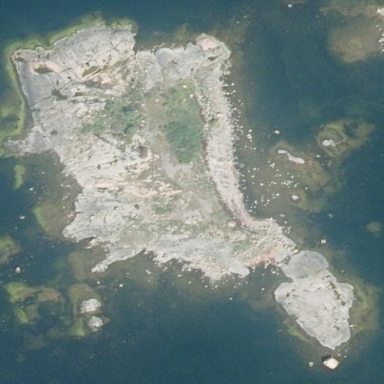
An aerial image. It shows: Island with natural coastline.